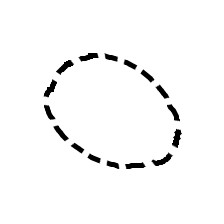
Shape: circle